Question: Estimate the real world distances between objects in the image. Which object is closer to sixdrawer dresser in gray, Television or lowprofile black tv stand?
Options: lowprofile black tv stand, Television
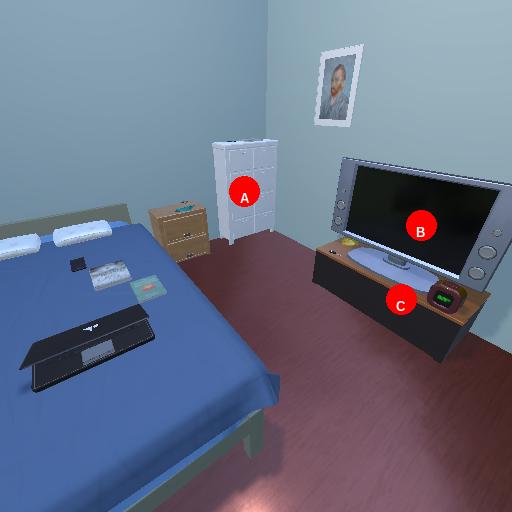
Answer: lowprofile black tv stand